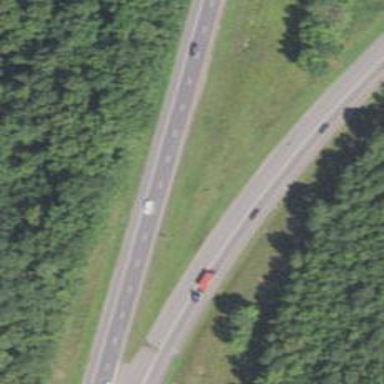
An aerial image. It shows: Motorway.